Interaction volume radius: 10 \u00c5
Interaction volume height: 30 \u00c5
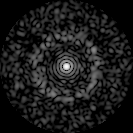
Disorder parameter: 0.8461